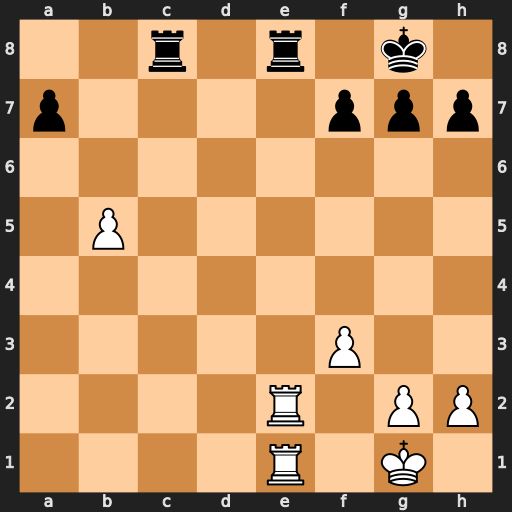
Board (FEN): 2r1r1k1/p4ppp/8/1P6/8/5P2/4R1PP/4R1K1
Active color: w
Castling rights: -
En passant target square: -
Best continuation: Rxe8+ Rxe8 Rxe8#